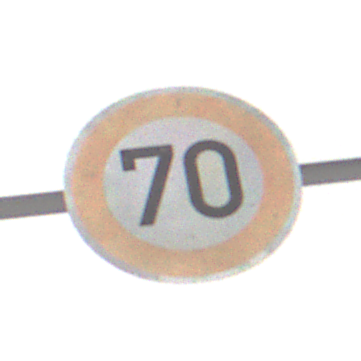
Verkehrszeichen: Geschwindigkeit70
Umgebung: Outdoor, Nature
Tageszeit: MorningAfternoon
Wetter: Overcast
Licht: Natural
Jahreszeit: Winter
Kontrast: LowContrast